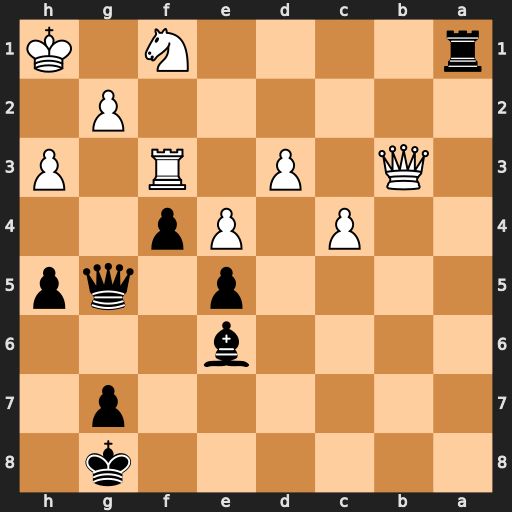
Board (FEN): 6k1/6p1/4b3/4p1qp/2P1Pp2/1Q1P1R1P/6P1/r4N1K
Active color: b
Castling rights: -
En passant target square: -
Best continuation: Bg4 Rf2 Be2